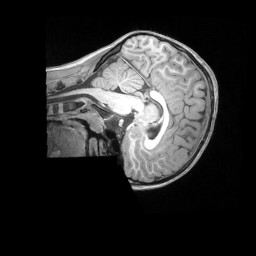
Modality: T1w
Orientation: sagittal
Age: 7
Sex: male
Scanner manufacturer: siemens
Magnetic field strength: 3 T
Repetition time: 2.53 s
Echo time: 0.00164 s